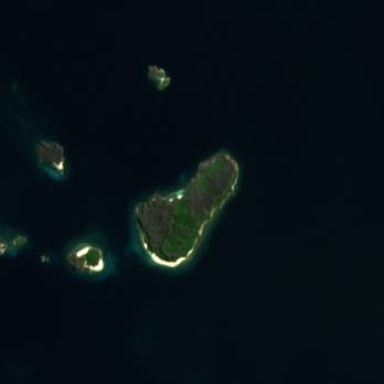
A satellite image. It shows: Islet located along the natural coastline.